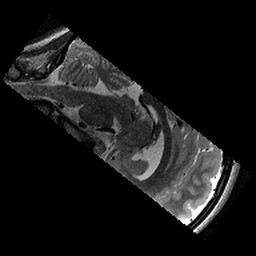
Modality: T2w
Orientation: sagittal
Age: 12
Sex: female
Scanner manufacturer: siemens
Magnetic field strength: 3 T
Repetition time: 9.23 s
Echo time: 0.067 s